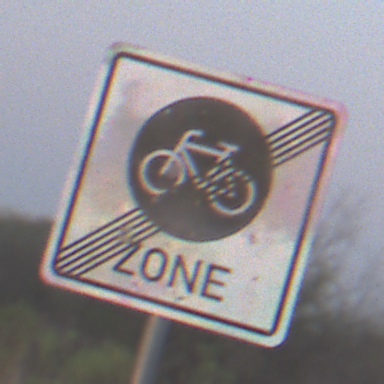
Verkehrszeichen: EndeFahrradzone
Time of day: SunriseSunset
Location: Outdoor (Nature)
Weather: Clear
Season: NotSpecified
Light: Natural